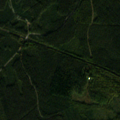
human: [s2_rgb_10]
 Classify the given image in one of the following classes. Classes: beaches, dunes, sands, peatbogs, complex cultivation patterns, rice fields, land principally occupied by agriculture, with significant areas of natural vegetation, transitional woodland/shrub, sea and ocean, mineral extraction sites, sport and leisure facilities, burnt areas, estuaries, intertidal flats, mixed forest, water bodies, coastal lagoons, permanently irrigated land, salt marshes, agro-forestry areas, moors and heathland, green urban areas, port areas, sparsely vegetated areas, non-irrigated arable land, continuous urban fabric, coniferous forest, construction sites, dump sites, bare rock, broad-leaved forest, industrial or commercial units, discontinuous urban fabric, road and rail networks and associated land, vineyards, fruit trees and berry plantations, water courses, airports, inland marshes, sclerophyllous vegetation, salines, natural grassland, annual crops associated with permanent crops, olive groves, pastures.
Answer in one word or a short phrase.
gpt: coniferous forest, transitional woodland/shrub